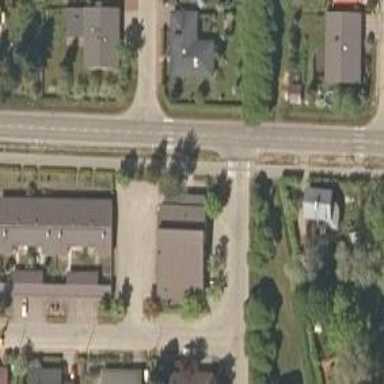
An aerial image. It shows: Road with "give way" sign.